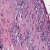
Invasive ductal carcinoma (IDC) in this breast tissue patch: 0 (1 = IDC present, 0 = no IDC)